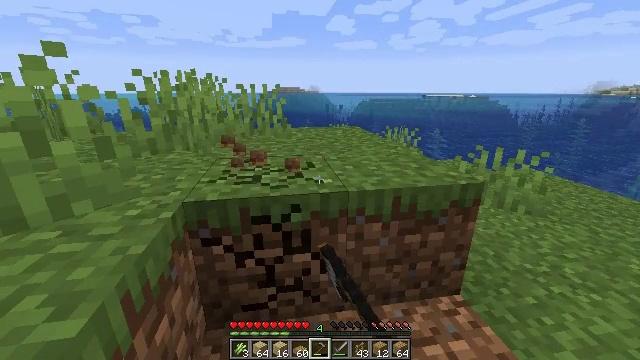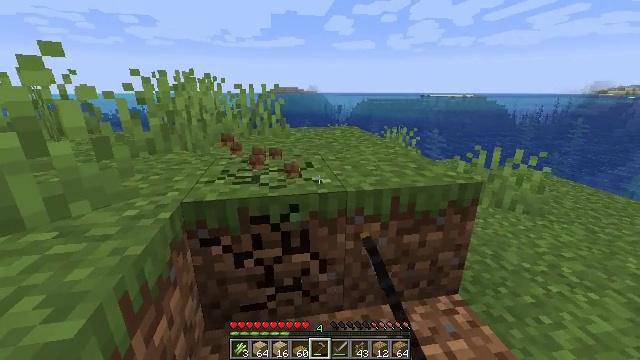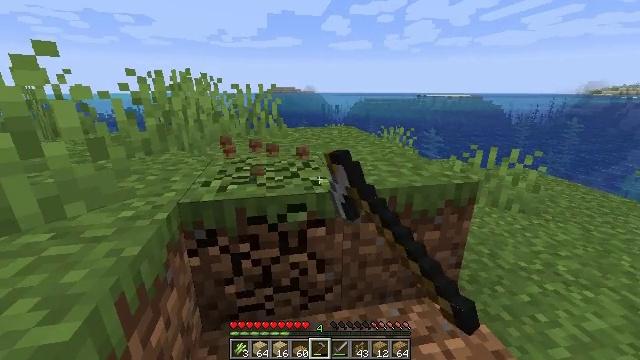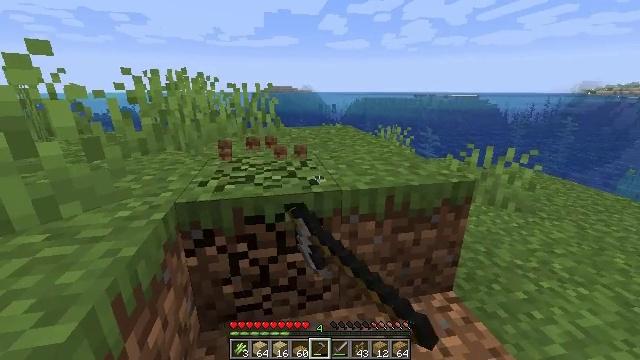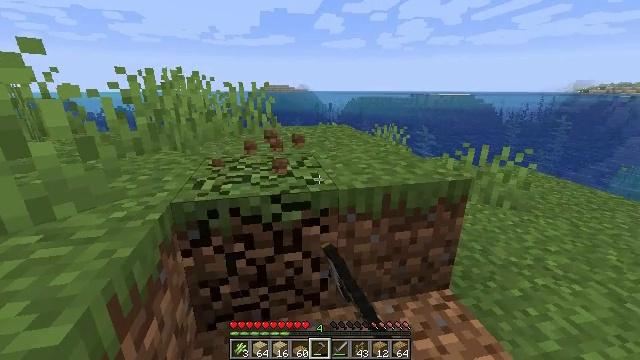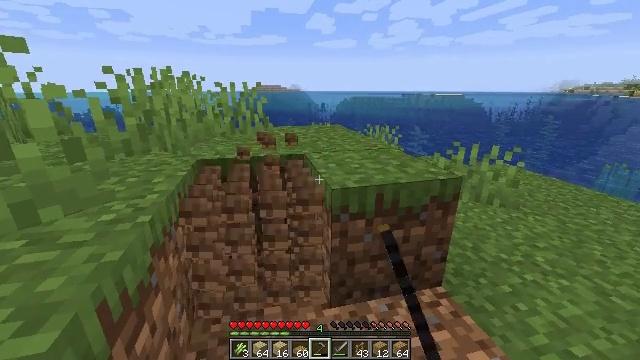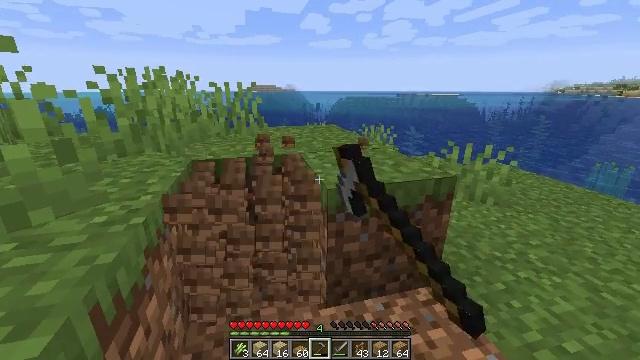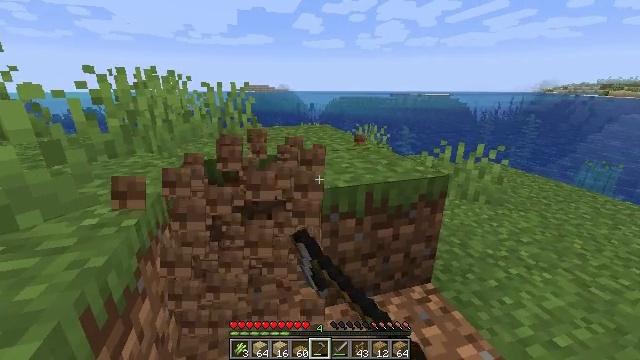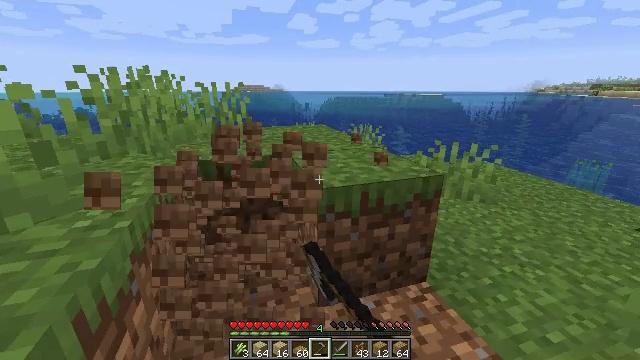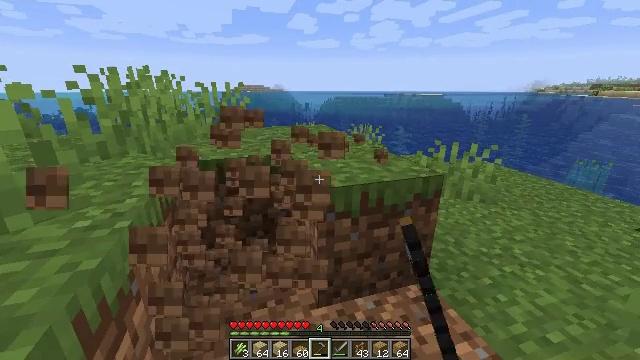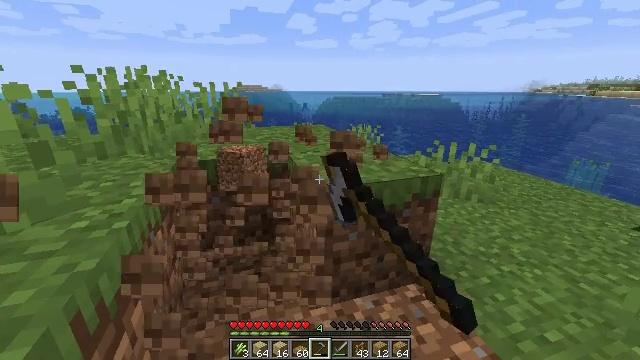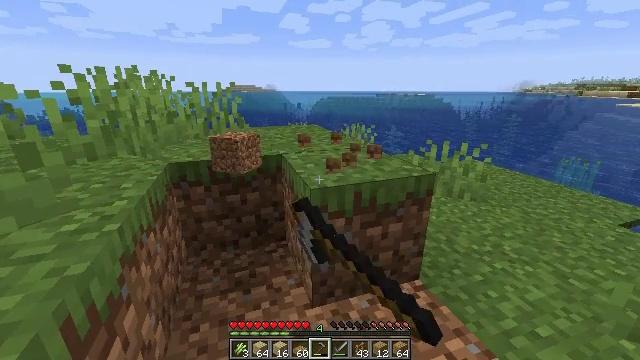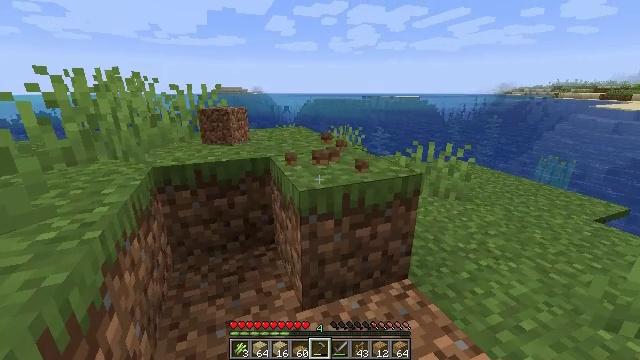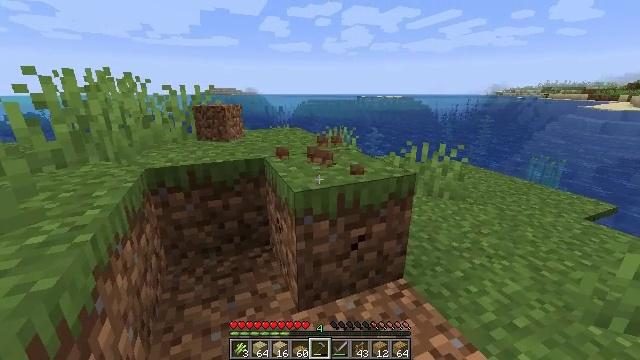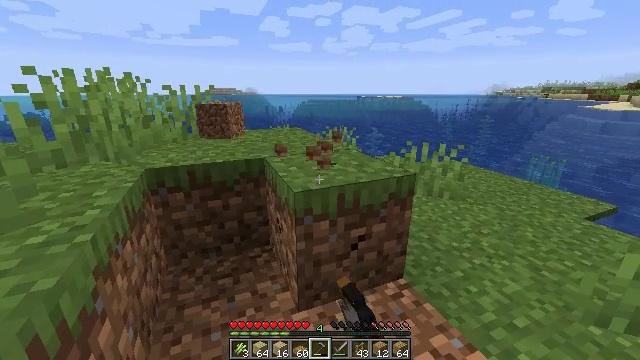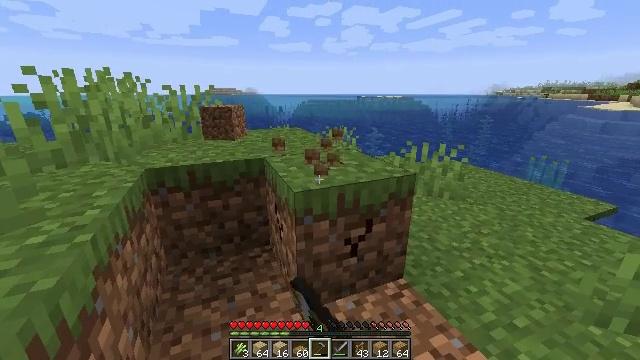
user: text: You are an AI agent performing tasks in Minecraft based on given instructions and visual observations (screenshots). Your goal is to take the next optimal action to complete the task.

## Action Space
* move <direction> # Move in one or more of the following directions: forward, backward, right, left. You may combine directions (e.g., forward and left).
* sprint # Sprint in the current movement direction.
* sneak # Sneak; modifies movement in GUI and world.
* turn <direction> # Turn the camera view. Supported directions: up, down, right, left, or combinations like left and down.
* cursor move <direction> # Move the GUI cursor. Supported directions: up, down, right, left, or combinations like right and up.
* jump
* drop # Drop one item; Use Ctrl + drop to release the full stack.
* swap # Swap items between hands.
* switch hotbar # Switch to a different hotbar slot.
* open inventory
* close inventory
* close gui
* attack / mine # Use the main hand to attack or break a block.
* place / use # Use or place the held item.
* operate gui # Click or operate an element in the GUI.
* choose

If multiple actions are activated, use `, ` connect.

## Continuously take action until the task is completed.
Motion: motion action
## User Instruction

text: Mine grass block from the ground.
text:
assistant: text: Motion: attack / mine
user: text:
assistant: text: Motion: attack / mine
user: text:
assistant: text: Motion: attack / mine
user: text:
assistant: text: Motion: attack / mine
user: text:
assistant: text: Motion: turn right, attack / mine
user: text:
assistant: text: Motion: turn right, attack / mine
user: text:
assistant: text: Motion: turn right, attack / mine
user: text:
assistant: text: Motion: turn right, attack / mine
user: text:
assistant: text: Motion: attack / mine
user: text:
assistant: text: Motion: attack / mine
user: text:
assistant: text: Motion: turn right, attack / mine
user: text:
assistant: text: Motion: turn right, attack / mine
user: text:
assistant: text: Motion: turn right, attack / mine
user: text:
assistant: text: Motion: attack / mine
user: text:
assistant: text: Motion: attack / mine
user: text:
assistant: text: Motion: attack / mine
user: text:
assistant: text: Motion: attack / mine
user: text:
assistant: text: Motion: attack / mine
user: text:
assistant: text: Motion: attack / mine
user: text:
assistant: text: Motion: attack / mine
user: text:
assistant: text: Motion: attack / mine
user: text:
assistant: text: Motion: attack / mine
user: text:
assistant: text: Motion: attack / mine
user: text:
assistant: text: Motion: attack / mine
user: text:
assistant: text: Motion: attack / mine
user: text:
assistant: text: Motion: attack / mine
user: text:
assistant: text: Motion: attack / mine
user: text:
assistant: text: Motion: attack / mine
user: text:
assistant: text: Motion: attack / mine
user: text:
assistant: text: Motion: attack / mine